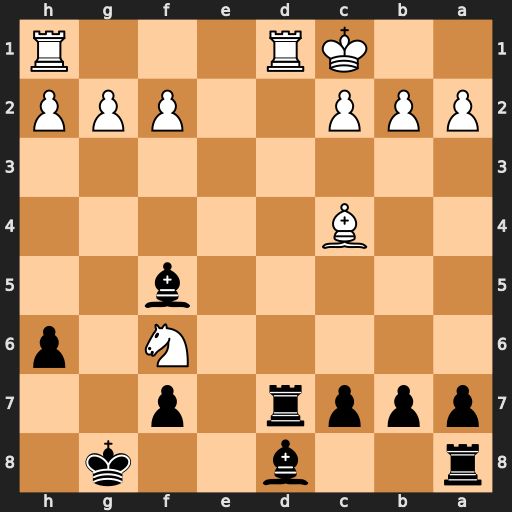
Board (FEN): r2b2k1/pppr1p2/5N1p/5b2/2B5/8/PPP2PPP/2KR3R
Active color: b
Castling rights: -
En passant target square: -
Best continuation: Bxf6 Rxd7 Bxd7